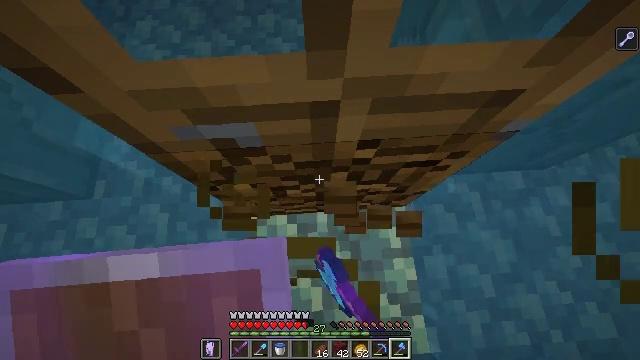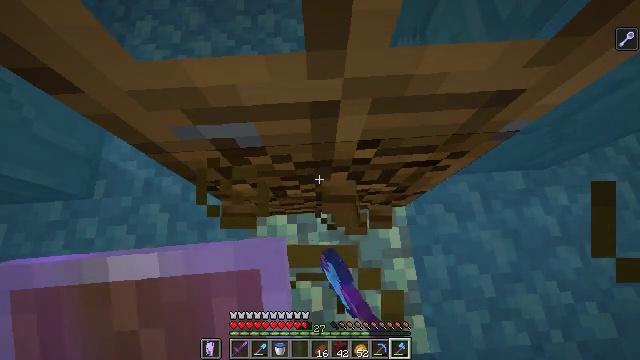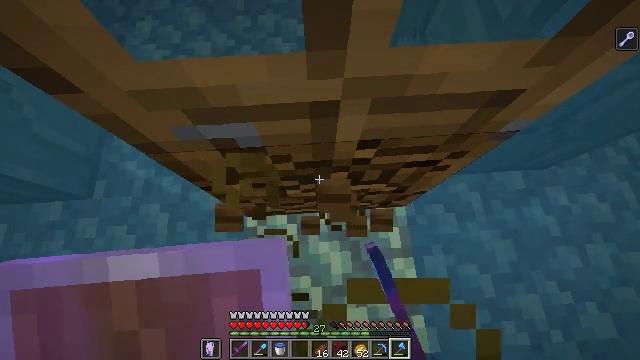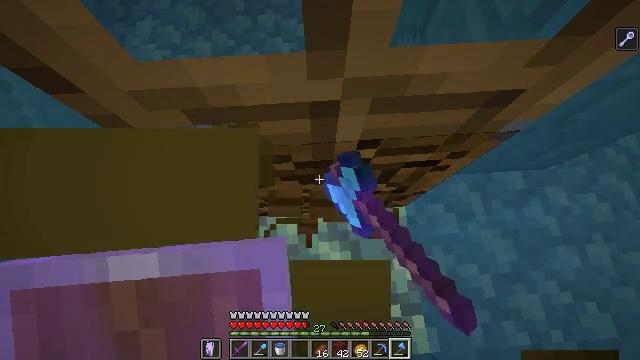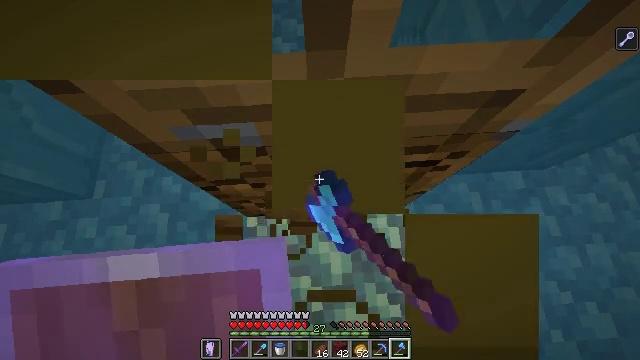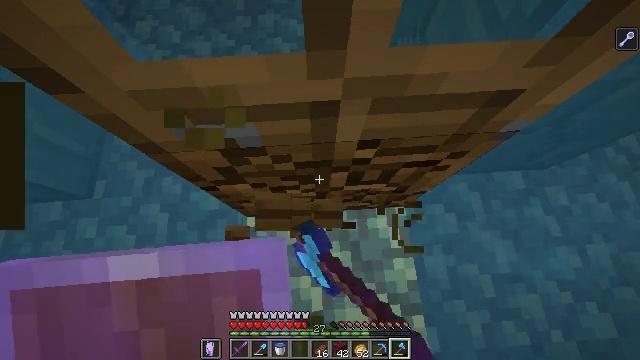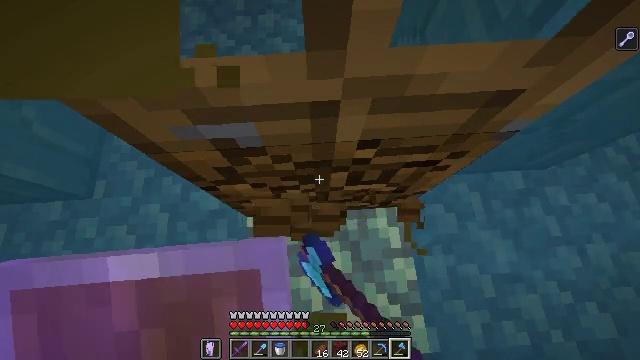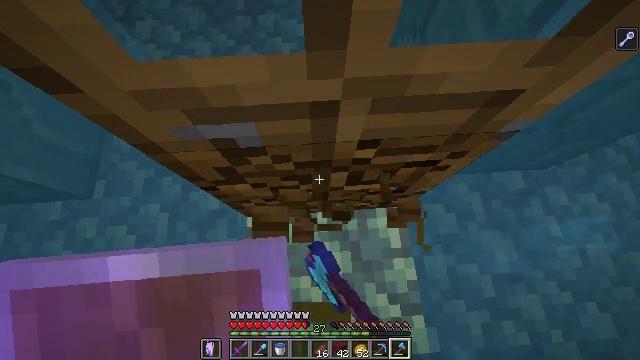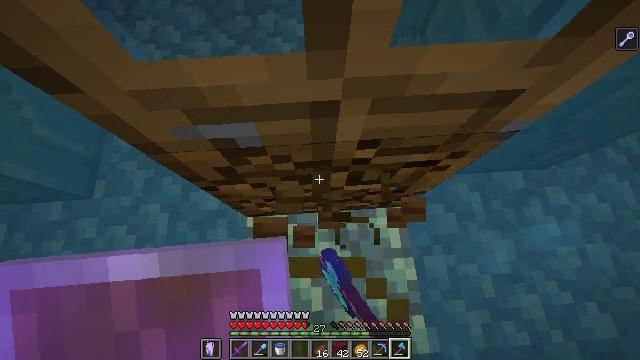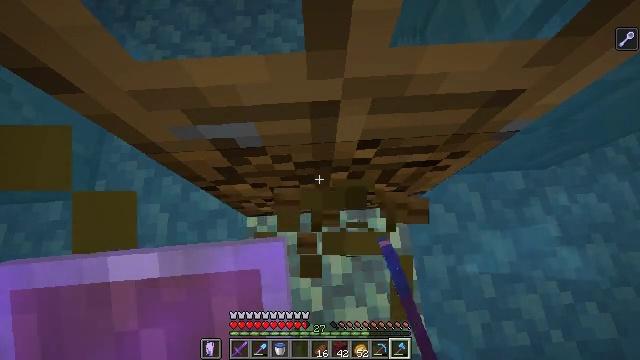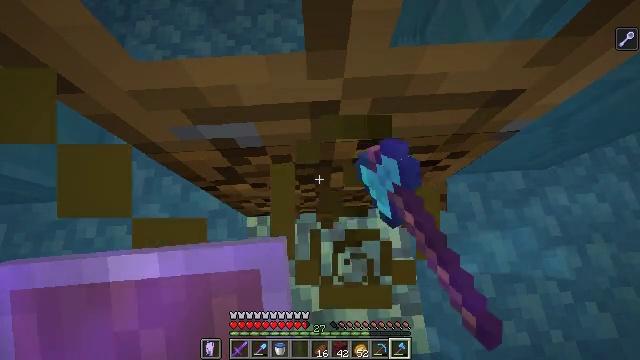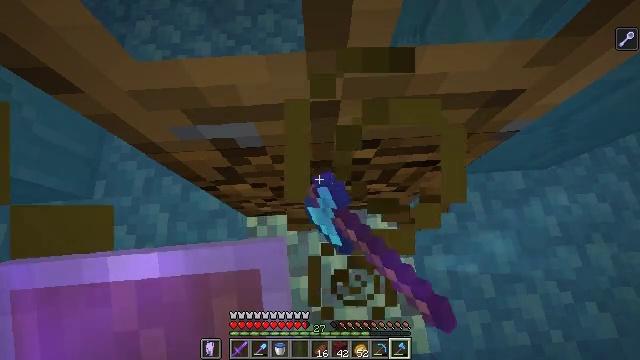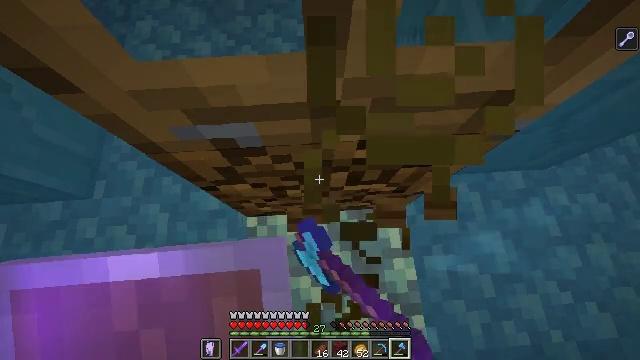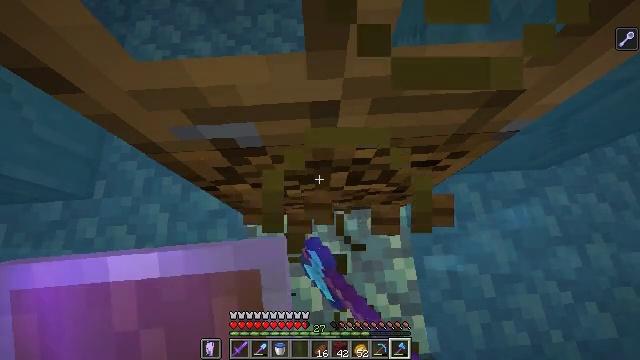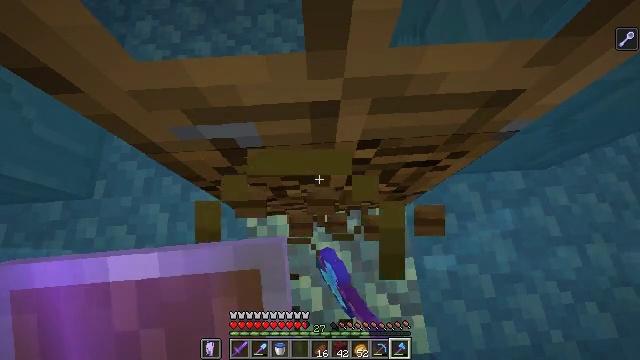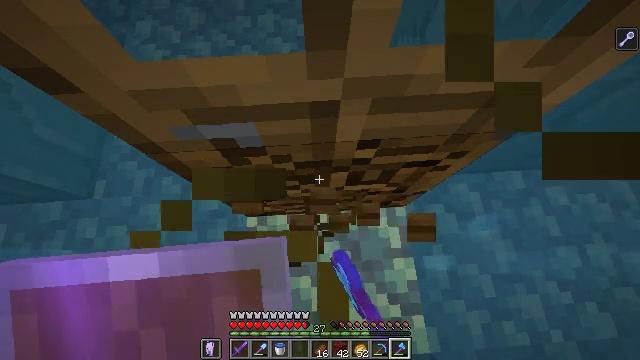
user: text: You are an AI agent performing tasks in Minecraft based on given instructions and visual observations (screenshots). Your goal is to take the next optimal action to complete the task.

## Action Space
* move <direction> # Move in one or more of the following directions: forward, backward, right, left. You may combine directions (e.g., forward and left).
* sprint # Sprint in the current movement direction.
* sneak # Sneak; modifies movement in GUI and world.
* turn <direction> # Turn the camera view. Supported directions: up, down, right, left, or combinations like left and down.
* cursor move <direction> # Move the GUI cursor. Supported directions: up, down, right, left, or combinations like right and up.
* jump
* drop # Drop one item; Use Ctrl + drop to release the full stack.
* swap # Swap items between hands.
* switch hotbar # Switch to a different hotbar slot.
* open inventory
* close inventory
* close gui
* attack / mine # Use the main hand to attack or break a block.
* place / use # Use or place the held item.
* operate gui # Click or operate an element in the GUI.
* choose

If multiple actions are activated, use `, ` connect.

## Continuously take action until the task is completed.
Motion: motion action
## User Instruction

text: Break the oak door to remove it.
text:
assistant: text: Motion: attack / mine
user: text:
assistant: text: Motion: attack / mine
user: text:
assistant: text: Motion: attack / mine
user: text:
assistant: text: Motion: attack / mine
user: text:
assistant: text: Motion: attack / mine
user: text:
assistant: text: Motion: attack / mine
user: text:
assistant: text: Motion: attack / mine
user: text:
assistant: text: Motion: attack / mine
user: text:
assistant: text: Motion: attack / mine
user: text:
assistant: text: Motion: attack / mine
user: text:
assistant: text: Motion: attack / mine
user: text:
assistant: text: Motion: attack / mine
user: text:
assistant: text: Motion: attack / mine
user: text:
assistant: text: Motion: attack / mine
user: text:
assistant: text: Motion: attack / mine
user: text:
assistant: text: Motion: attack / mine
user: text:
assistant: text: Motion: attack / mine
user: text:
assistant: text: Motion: attack / mine
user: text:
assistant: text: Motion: attack / mine
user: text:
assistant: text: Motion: attack / mine
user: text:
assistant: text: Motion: attack / mine
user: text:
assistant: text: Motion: attack / mine
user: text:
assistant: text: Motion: attack / mine
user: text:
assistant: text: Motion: attack / mine
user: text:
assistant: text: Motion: attack / mine
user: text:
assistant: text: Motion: attack / mine
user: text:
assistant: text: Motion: attack / mine
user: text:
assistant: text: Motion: attack / mine
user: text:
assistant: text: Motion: attack / mine
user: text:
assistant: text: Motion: attack / mine